Interaction volume radius: 10 \u00c5
Interaction volume height: 40 \u00c5
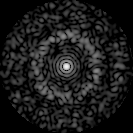
Disorder parameter: 0.8218